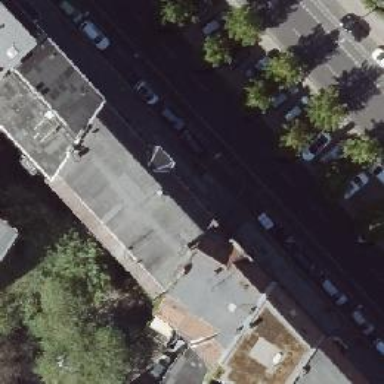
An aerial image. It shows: Parking lane with asphalt surface.